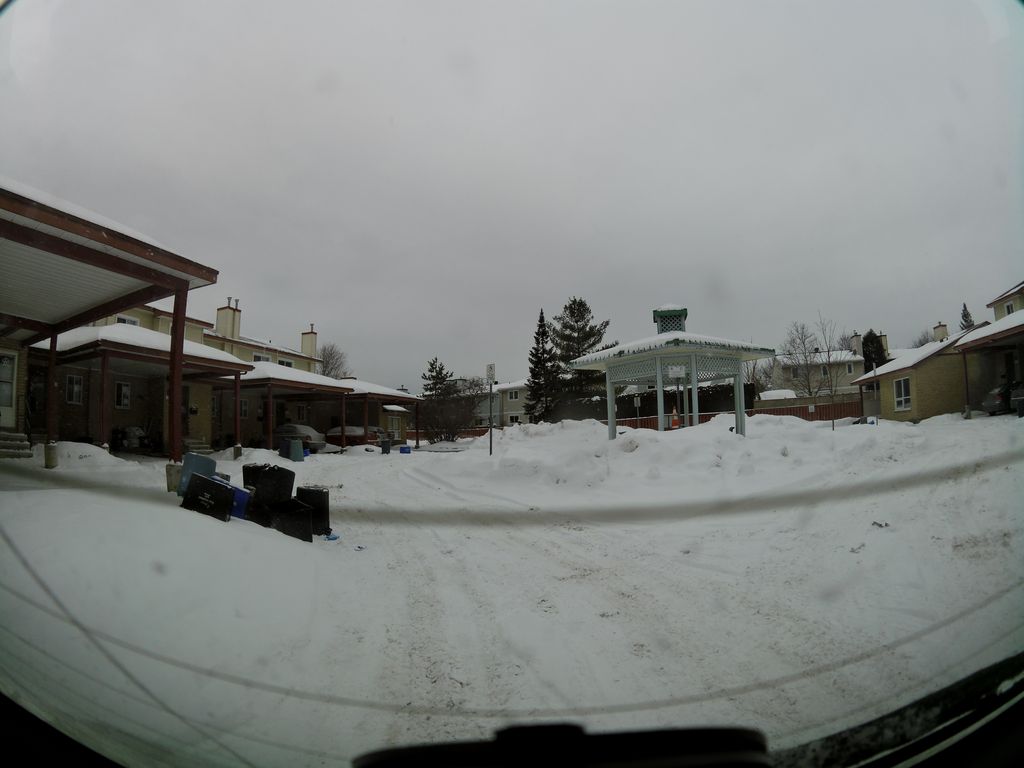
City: ottawa-gatineau